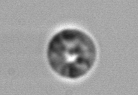
Label: Thalassiosira